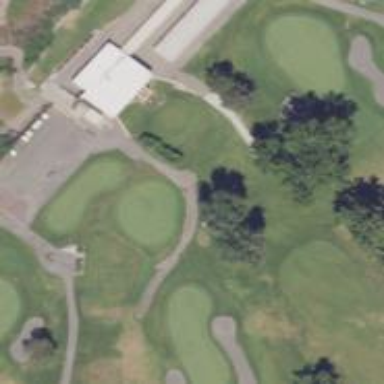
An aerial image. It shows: Path for both road and golf.